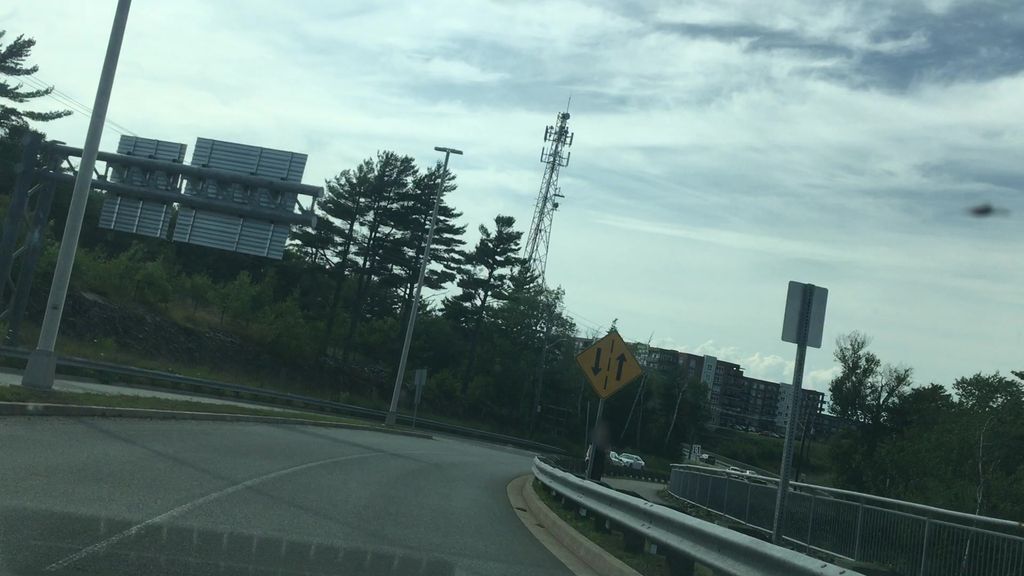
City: halifax